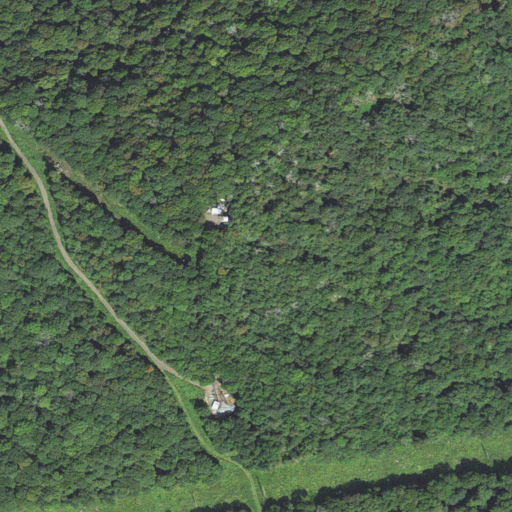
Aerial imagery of mountain in North Carolina named Locust Knob containing deciduous forest and open development